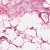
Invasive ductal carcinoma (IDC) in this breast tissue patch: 0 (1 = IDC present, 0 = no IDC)